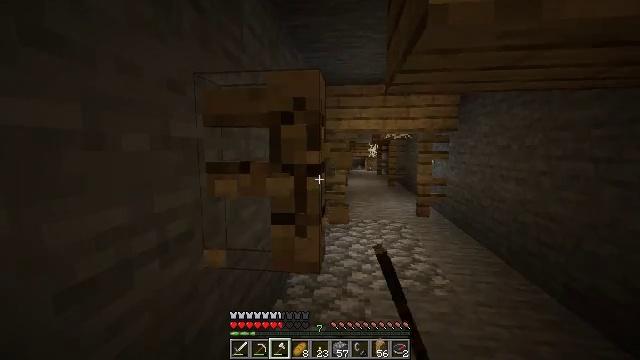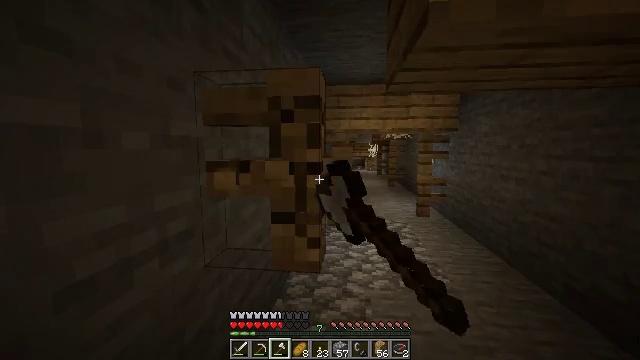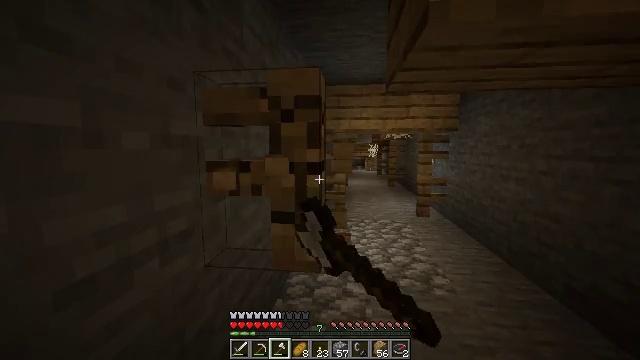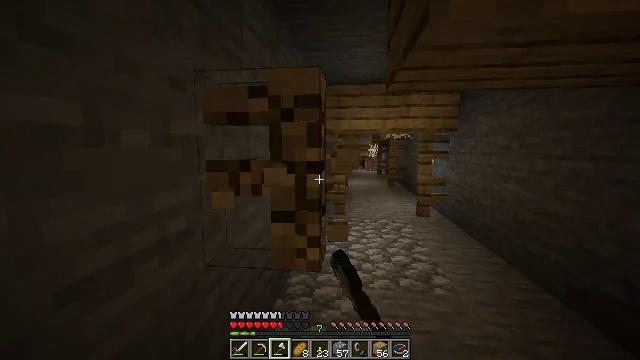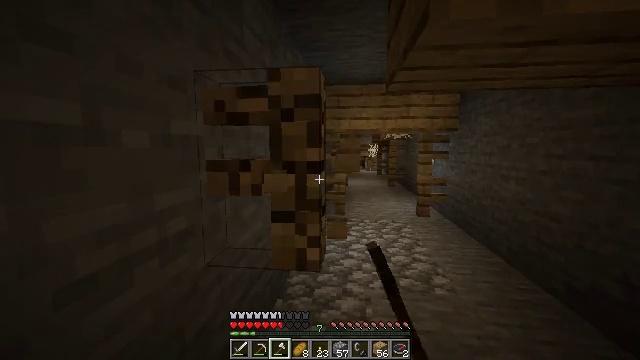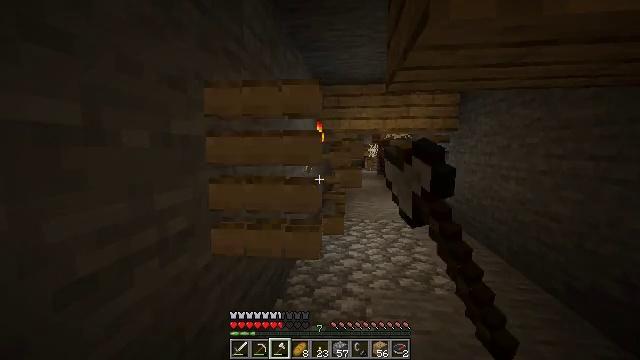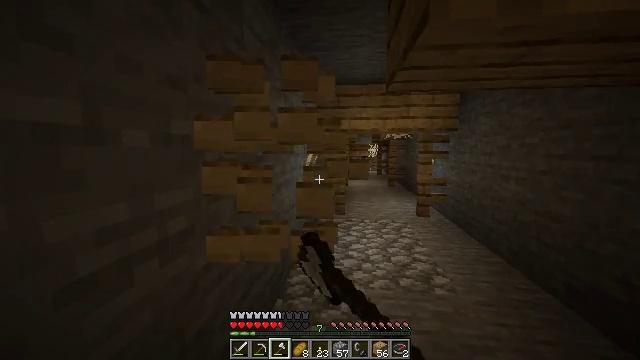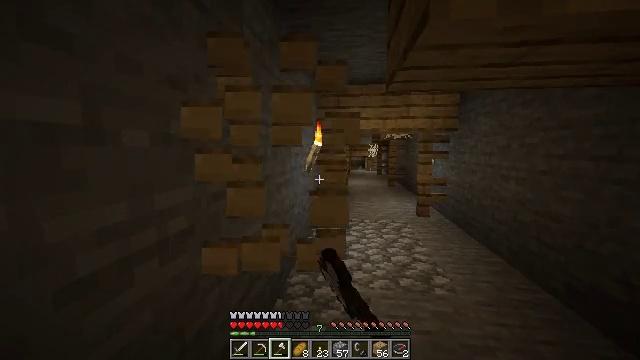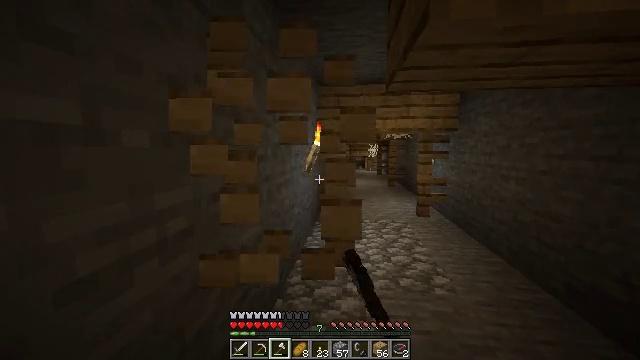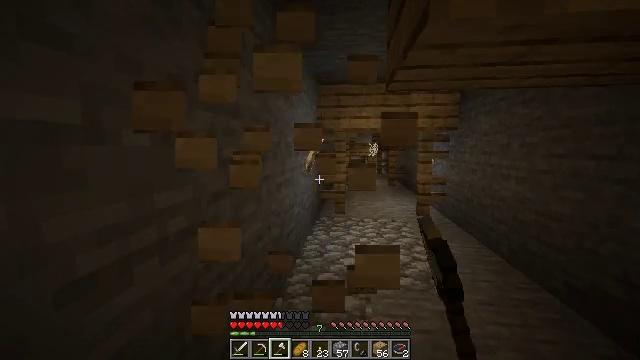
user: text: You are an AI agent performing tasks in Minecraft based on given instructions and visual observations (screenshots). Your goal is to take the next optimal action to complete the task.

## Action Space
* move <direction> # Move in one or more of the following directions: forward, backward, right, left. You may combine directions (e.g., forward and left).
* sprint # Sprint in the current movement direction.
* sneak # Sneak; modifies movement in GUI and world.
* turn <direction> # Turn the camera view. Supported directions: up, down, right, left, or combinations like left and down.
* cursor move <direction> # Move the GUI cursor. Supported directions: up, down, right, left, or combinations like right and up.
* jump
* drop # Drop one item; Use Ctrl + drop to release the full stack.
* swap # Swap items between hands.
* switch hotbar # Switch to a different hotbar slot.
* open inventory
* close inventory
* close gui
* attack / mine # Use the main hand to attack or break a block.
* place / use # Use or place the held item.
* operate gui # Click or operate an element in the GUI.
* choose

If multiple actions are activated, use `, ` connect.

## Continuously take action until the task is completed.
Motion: motion action
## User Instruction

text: Mine the oak fence from the structure.
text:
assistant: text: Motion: attack / mine
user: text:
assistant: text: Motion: attack / mine
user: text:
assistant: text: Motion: attack / mine
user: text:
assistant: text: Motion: attack / mine
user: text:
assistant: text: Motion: attack / mine
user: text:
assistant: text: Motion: attack / mine
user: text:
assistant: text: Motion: attack / mine
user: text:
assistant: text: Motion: attack / mine
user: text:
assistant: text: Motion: attack / mine
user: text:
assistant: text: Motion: attack / mine